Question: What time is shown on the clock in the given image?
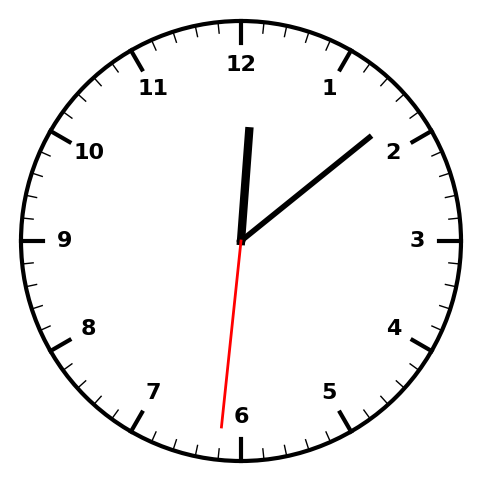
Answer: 12:08:31